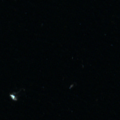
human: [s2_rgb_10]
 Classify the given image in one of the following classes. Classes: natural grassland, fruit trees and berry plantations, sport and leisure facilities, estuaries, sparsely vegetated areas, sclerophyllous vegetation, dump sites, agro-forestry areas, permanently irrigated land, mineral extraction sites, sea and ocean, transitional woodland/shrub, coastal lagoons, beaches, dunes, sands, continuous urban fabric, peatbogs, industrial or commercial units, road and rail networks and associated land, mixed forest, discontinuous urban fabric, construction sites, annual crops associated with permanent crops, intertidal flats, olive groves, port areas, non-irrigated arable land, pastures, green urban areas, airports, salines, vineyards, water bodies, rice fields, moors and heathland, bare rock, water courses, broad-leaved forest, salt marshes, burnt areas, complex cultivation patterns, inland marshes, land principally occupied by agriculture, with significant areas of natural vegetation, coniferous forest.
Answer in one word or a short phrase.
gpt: sea and ocean